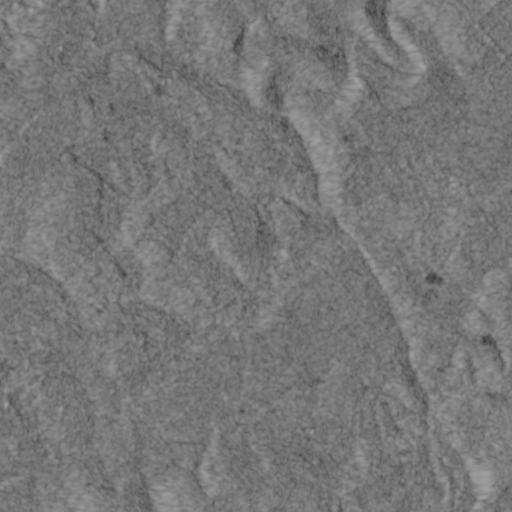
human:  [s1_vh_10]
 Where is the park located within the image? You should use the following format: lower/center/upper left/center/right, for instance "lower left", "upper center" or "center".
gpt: The park is located in the upper right of the image.
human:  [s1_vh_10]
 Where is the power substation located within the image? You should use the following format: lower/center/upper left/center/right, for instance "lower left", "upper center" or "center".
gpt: The power substation is located in the lower center of the image.
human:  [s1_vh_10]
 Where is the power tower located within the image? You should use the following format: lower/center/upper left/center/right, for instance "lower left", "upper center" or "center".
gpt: The power tower is located in the lower left of the image.
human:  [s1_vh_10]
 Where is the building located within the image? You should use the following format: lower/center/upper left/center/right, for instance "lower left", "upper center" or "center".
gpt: There is no building in the image.

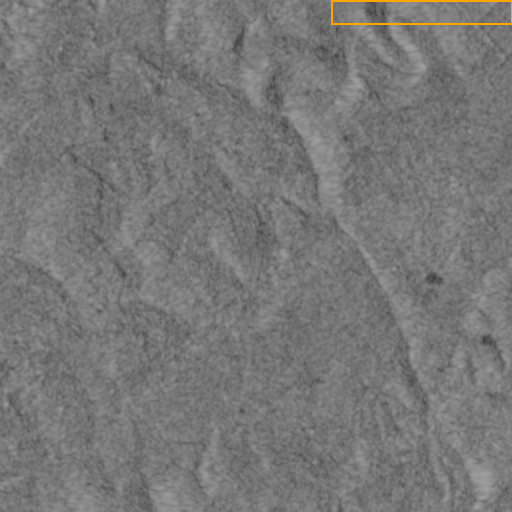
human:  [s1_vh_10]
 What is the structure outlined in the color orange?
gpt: The structure outlined in orange is a park.
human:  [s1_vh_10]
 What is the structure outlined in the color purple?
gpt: There is no purple outline.